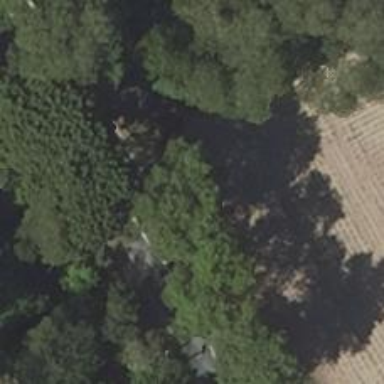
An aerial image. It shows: Row of deciduous broadleaved trees.